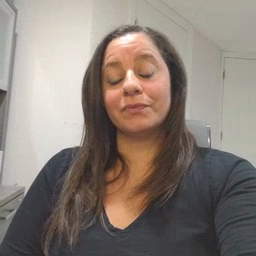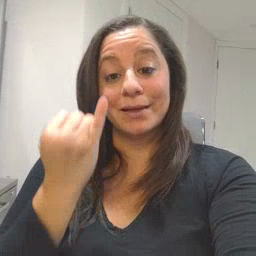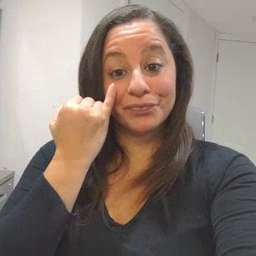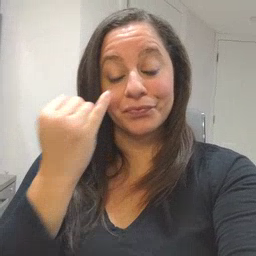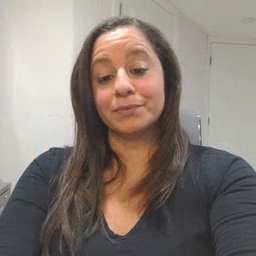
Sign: if